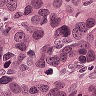
Metastatic tissue present: yes